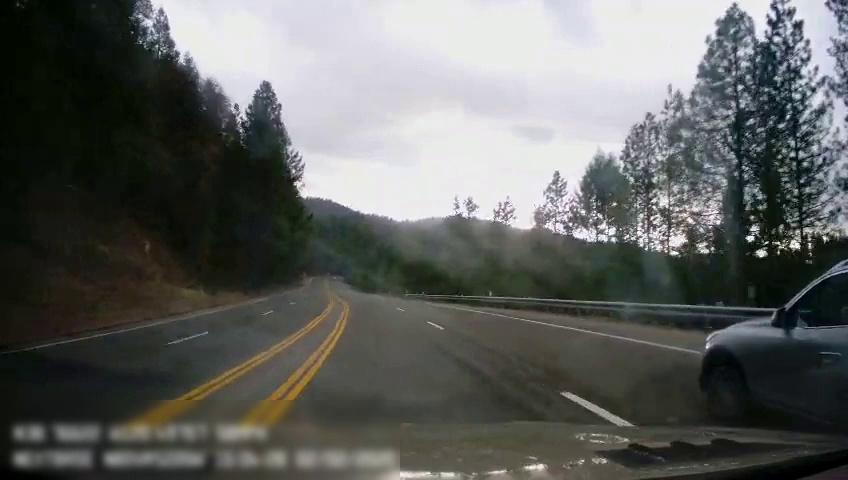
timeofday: Day
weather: Cloudy
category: Drivable Space
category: Vehicles | Car
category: Lanes | Alternate Lane
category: Lanes | Alternate Lane
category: Lanes | Alternate Lane
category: Lanes | Current Lane
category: Lanes | Current Lane
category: Lanes | Alternate Lane